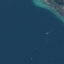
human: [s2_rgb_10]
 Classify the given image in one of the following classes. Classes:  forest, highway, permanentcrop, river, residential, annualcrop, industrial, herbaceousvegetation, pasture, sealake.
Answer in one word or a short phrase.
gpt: SeaLake